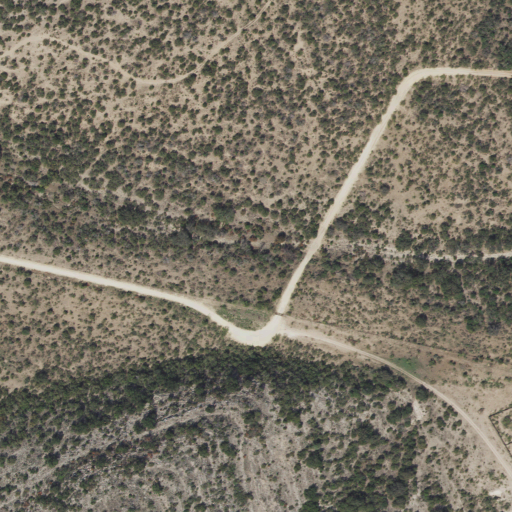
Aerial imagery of valley in Texas named Brushy Draw containing shrub and low intensity development